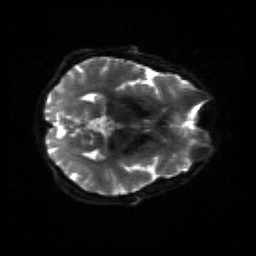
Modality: sbref
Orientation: axial
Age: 61
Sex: male
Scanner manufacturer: siemens
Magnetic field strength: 3 T
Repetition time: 4.71 s
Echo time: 0.0906 s